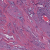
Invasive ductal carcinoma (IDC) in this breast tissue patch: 0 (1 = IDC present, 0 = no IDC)